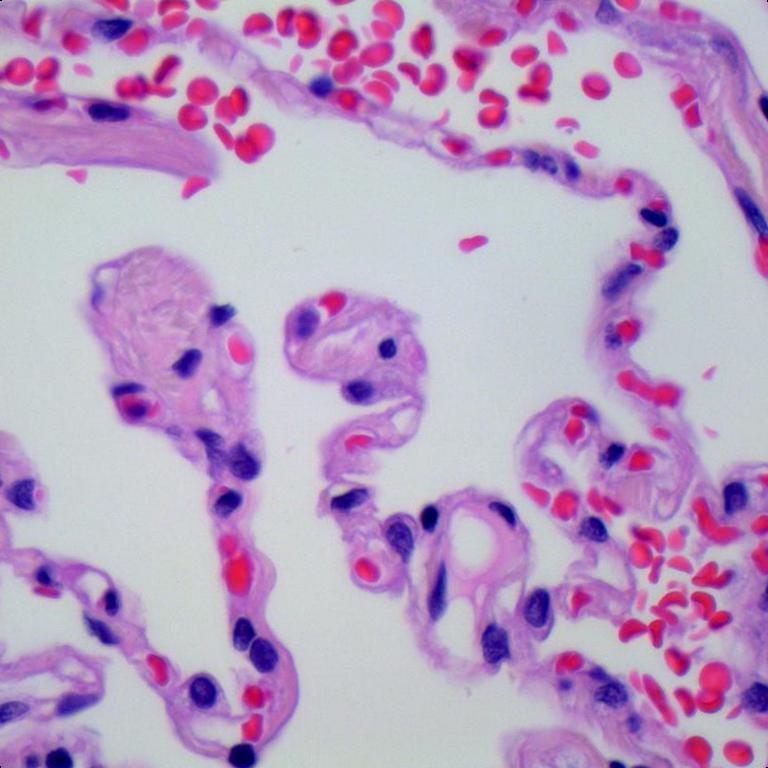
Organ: lung
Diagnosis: benign